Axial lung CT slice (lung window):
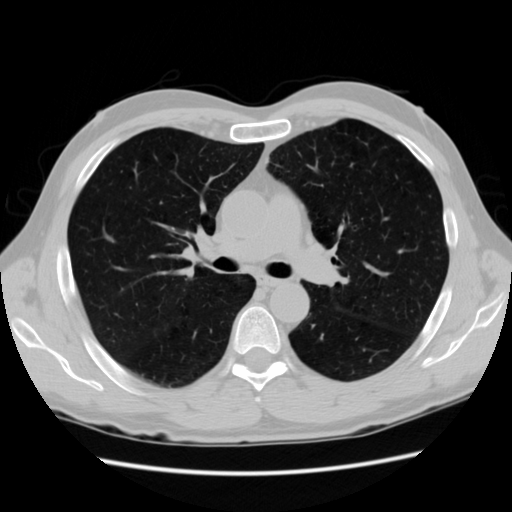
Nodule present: no